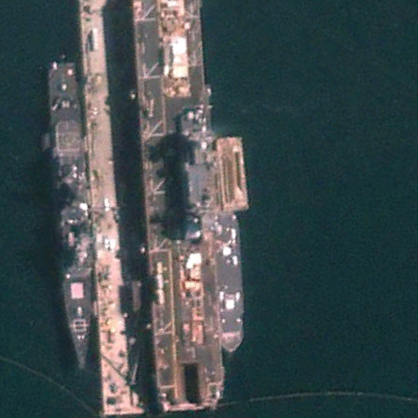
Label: assault